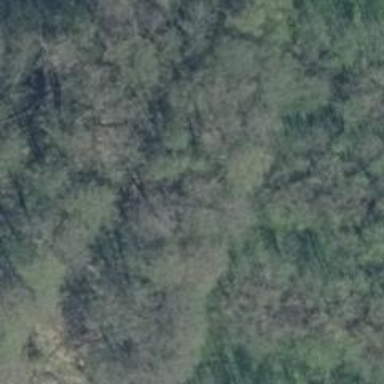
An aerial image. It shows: Row of trees in natural setting.